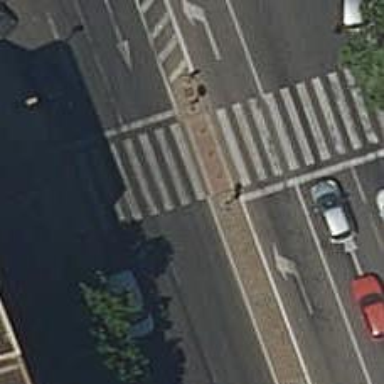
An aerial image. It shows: Road with traffic signals.